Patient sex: M
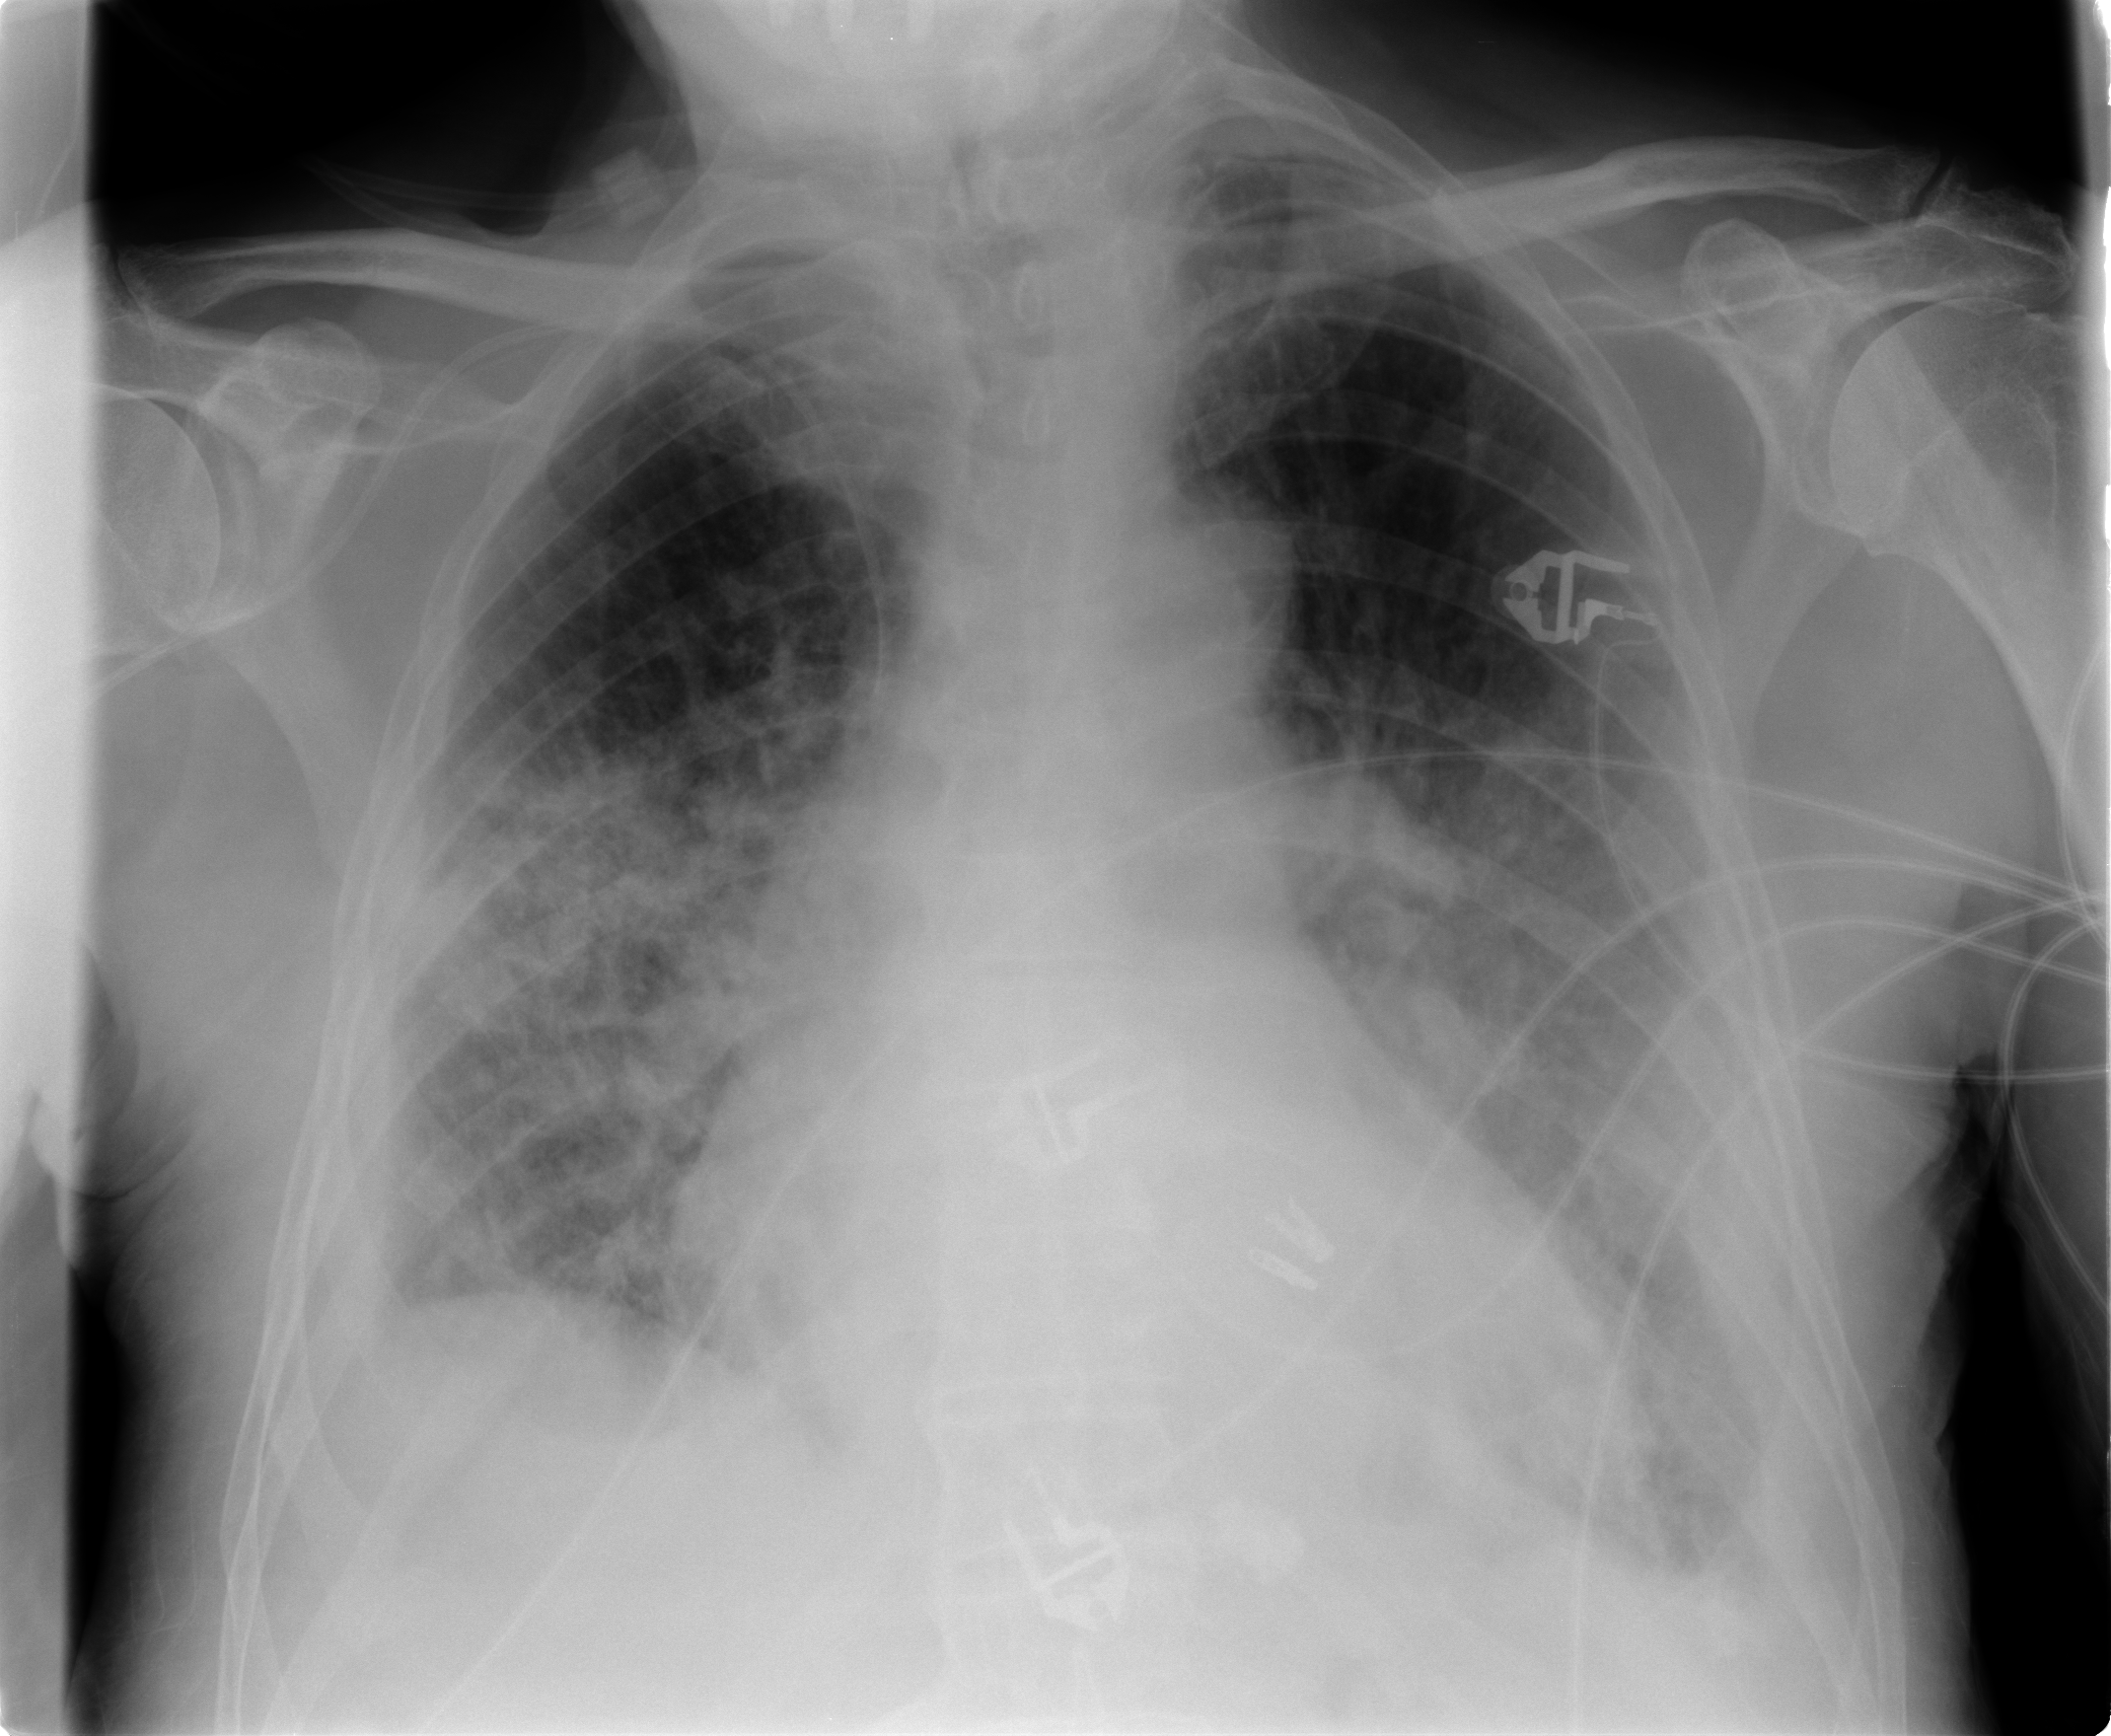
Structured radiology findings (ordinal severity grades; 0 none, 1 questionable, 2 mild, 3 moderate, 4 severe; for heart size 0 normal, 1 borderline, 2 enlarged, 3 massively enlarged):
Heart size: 2
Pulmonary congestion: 2
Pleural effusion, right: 2
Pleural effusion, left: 2
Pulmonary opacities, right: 3
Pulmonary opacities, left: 3
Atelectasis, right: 3
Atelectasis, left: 3